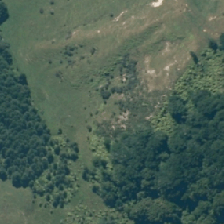
Land cover: low_producing_grassland